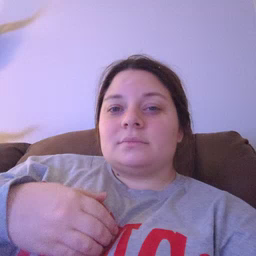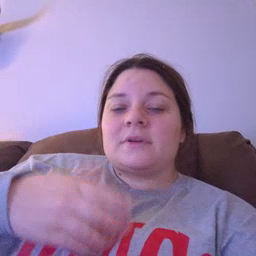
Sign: fish